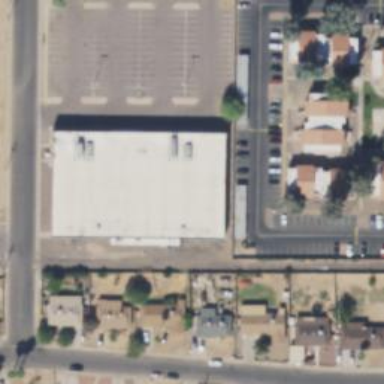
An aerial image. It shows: Building housing bowling alley.